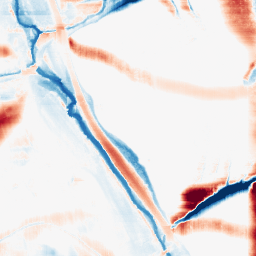
Category: morphological
Decomposition family: morphological_rect
Decomposition parameters: operation: average
width: 50
height: 20
Upsampling method: regularized
Upsampling parameters: scale: 2
lambda_reg: 0.01
Upsampling scale: 2